Question: I want to display the button on right side.Now IT is also displaying in right side.But I want to change the order of the button.
I want to display in the order add,edit and logout.

'''
.lout{
float: right;
display: inline-block;
margin-top: 10px;
}
.log {
width:60%;
height: 10%;
position:absolute;
border: 1px solid #f9f2f2;
border-radius: 10px;
text-align: center;
line-height:20px;
border-width: 0px 0px 1px 1px;
display:inline-block;
}
button.logout{
display:inline;
float:right;
margin-right:10px;
}
'''
'''
<form method="post" class="lout" > <button name="add" class="add" onclick="admin()">Add</button> <button name="edit" class="edit" onclick="edit()">Edit</button><p style="padding-left:5px;" > <button class="logout" name="logout" >Logout</button></form>
'''
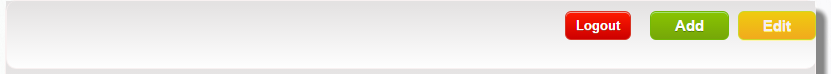
Answer: All these random answer are getting annoying. The way I would do it and most probably the best way is to remove the float from the button's get rid of the random '<p>' in there too.
We can just simple use 'display: inline-block;' and then set '.logout' to push the others away a bit more using 'margin-left: 10px;'.
'''
.lout {
float: right;
display: inline-block;
margin-top: 10px;
}
.add,
.edit,
.logout {
display: inline-block;
}
.logout {
margin-left: 10px;
}
'''
'''
<form method="post" class="lout">
<button name="add" class="add" onclick="admin()">Add</button>
<button name="edit" class="edit" onclick="edit()">Edit</button>
<button class="logout" name="logout">Logout</button>
</form>
'''
<URL>